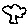
Label: tree